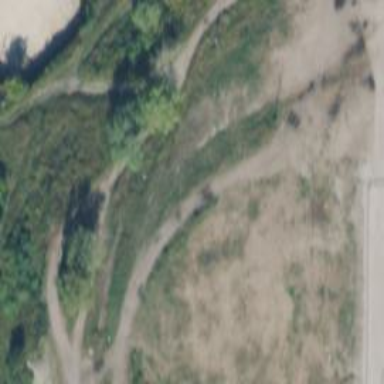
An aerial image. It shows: Abandoned railway.